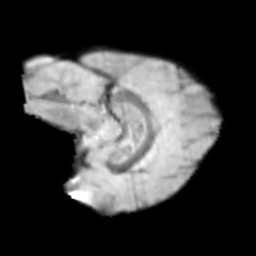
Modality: T2w
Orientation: sagittal
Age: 10
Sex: male
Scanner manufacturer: siemens
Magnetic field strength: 3 T
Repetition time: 3.8 s
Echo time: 0.07 s